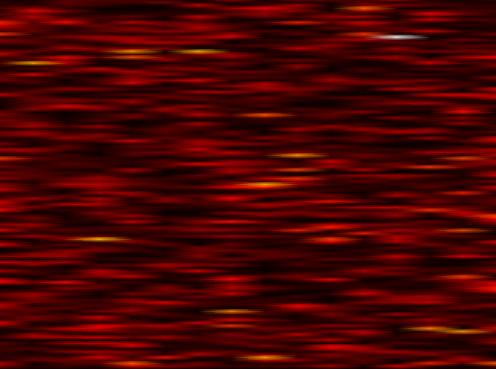
Label: FBMC